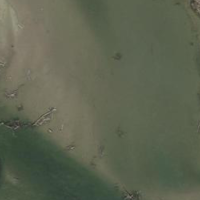
EUNIS habitat code: 15
Species observed at this site:
Corvus corone
Alcedo atthis
Aegithalos caudatus
Sylvia atricapilla
Spinus spinus
Larus michahellis
Cygnus olor
Ardea alba
Erithacus rubecula
Certhia familiaris
Phoenicurus ochruros
Phoenicurus phoenicurus
Corvus corax
Tringa nebularia
Anas acuta
Tringa ochropus
Riparia riparia
Cyanistes caeruleus
Sturnus vulgaris
Chloris chloris
Corvus frugilegus
Passer domesticus
Mareca penelope
Calidris alpina
Turdus merula
Spatula clypeata
Mareca strepera
Hirundo rustica
Mergus merganser
Milvus milvus
Milvus migrans
Calidris pugnax
Motacilla alba
Delichon urbicum
Tachybaptus ruficollis
Podiceps cristatus
Actitis hypoleucos
Fulica atra
Anas crecca
Emberiza citrinella
Dendrocopos major
Buteo buteo
Gallinago gallinago
Chroicocephalus ridibundus
Phylloscopus collybita
Gallinula chloropus
Pica pica
Garrulus glandarius
Columba livia
Falco tinnunculus
Picus viridis
Acrocephalus scirpaceus
Anas platyrhynchos
Aythya ferina
Streptopelia decaocto
Aythya fuligula
Fringilla coelebs
Tadorna tadorna
Coloeus monedula
Carduelis carduelis
Columba palumbus
Phalacrocorax carbo
Parus major
Anser anser
Ciconia ciconia
Accipiter nisus